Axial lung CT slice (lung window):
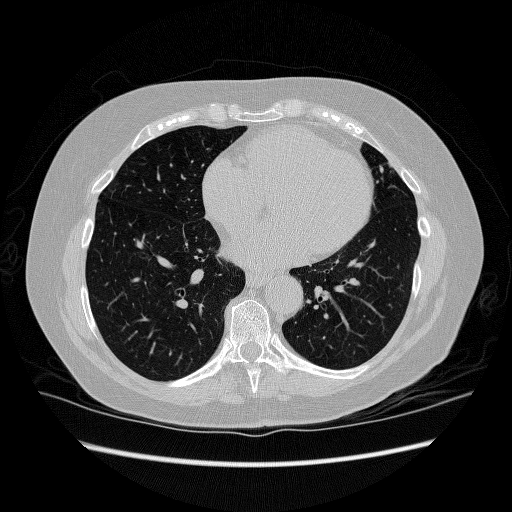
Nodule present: no